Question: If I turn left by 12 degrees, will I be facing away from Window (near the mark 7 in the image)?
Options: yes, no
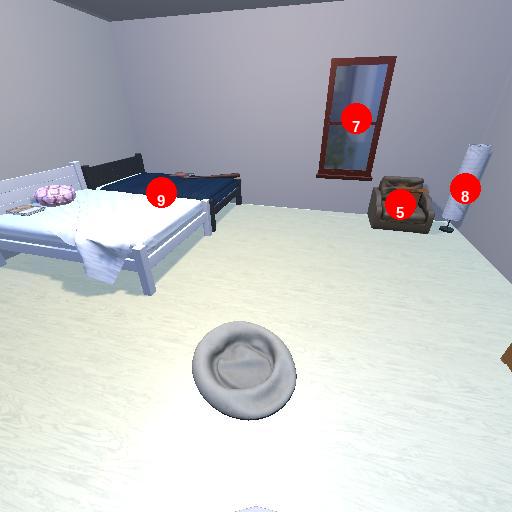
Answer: yes